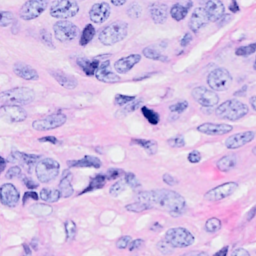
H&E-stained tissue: Breast